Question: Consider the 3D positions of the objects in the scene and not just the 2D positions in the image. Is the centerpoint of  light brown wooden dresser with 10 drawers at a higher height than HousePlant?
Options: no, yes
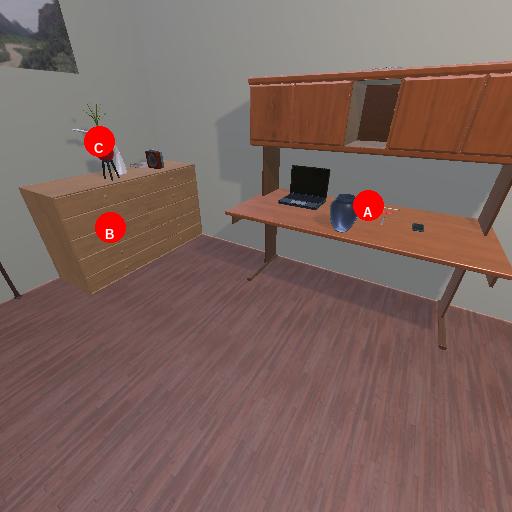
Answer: no